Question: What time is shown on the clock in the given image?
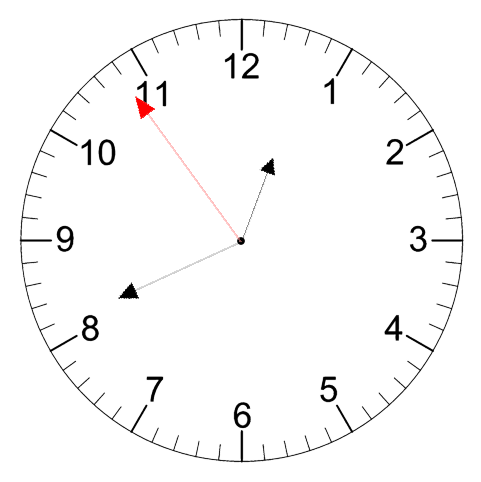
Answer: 12:40:54